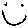
Label: smiley face